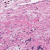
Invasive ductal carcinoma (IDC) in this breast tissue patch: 0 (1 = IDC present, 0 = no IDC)